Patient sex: F
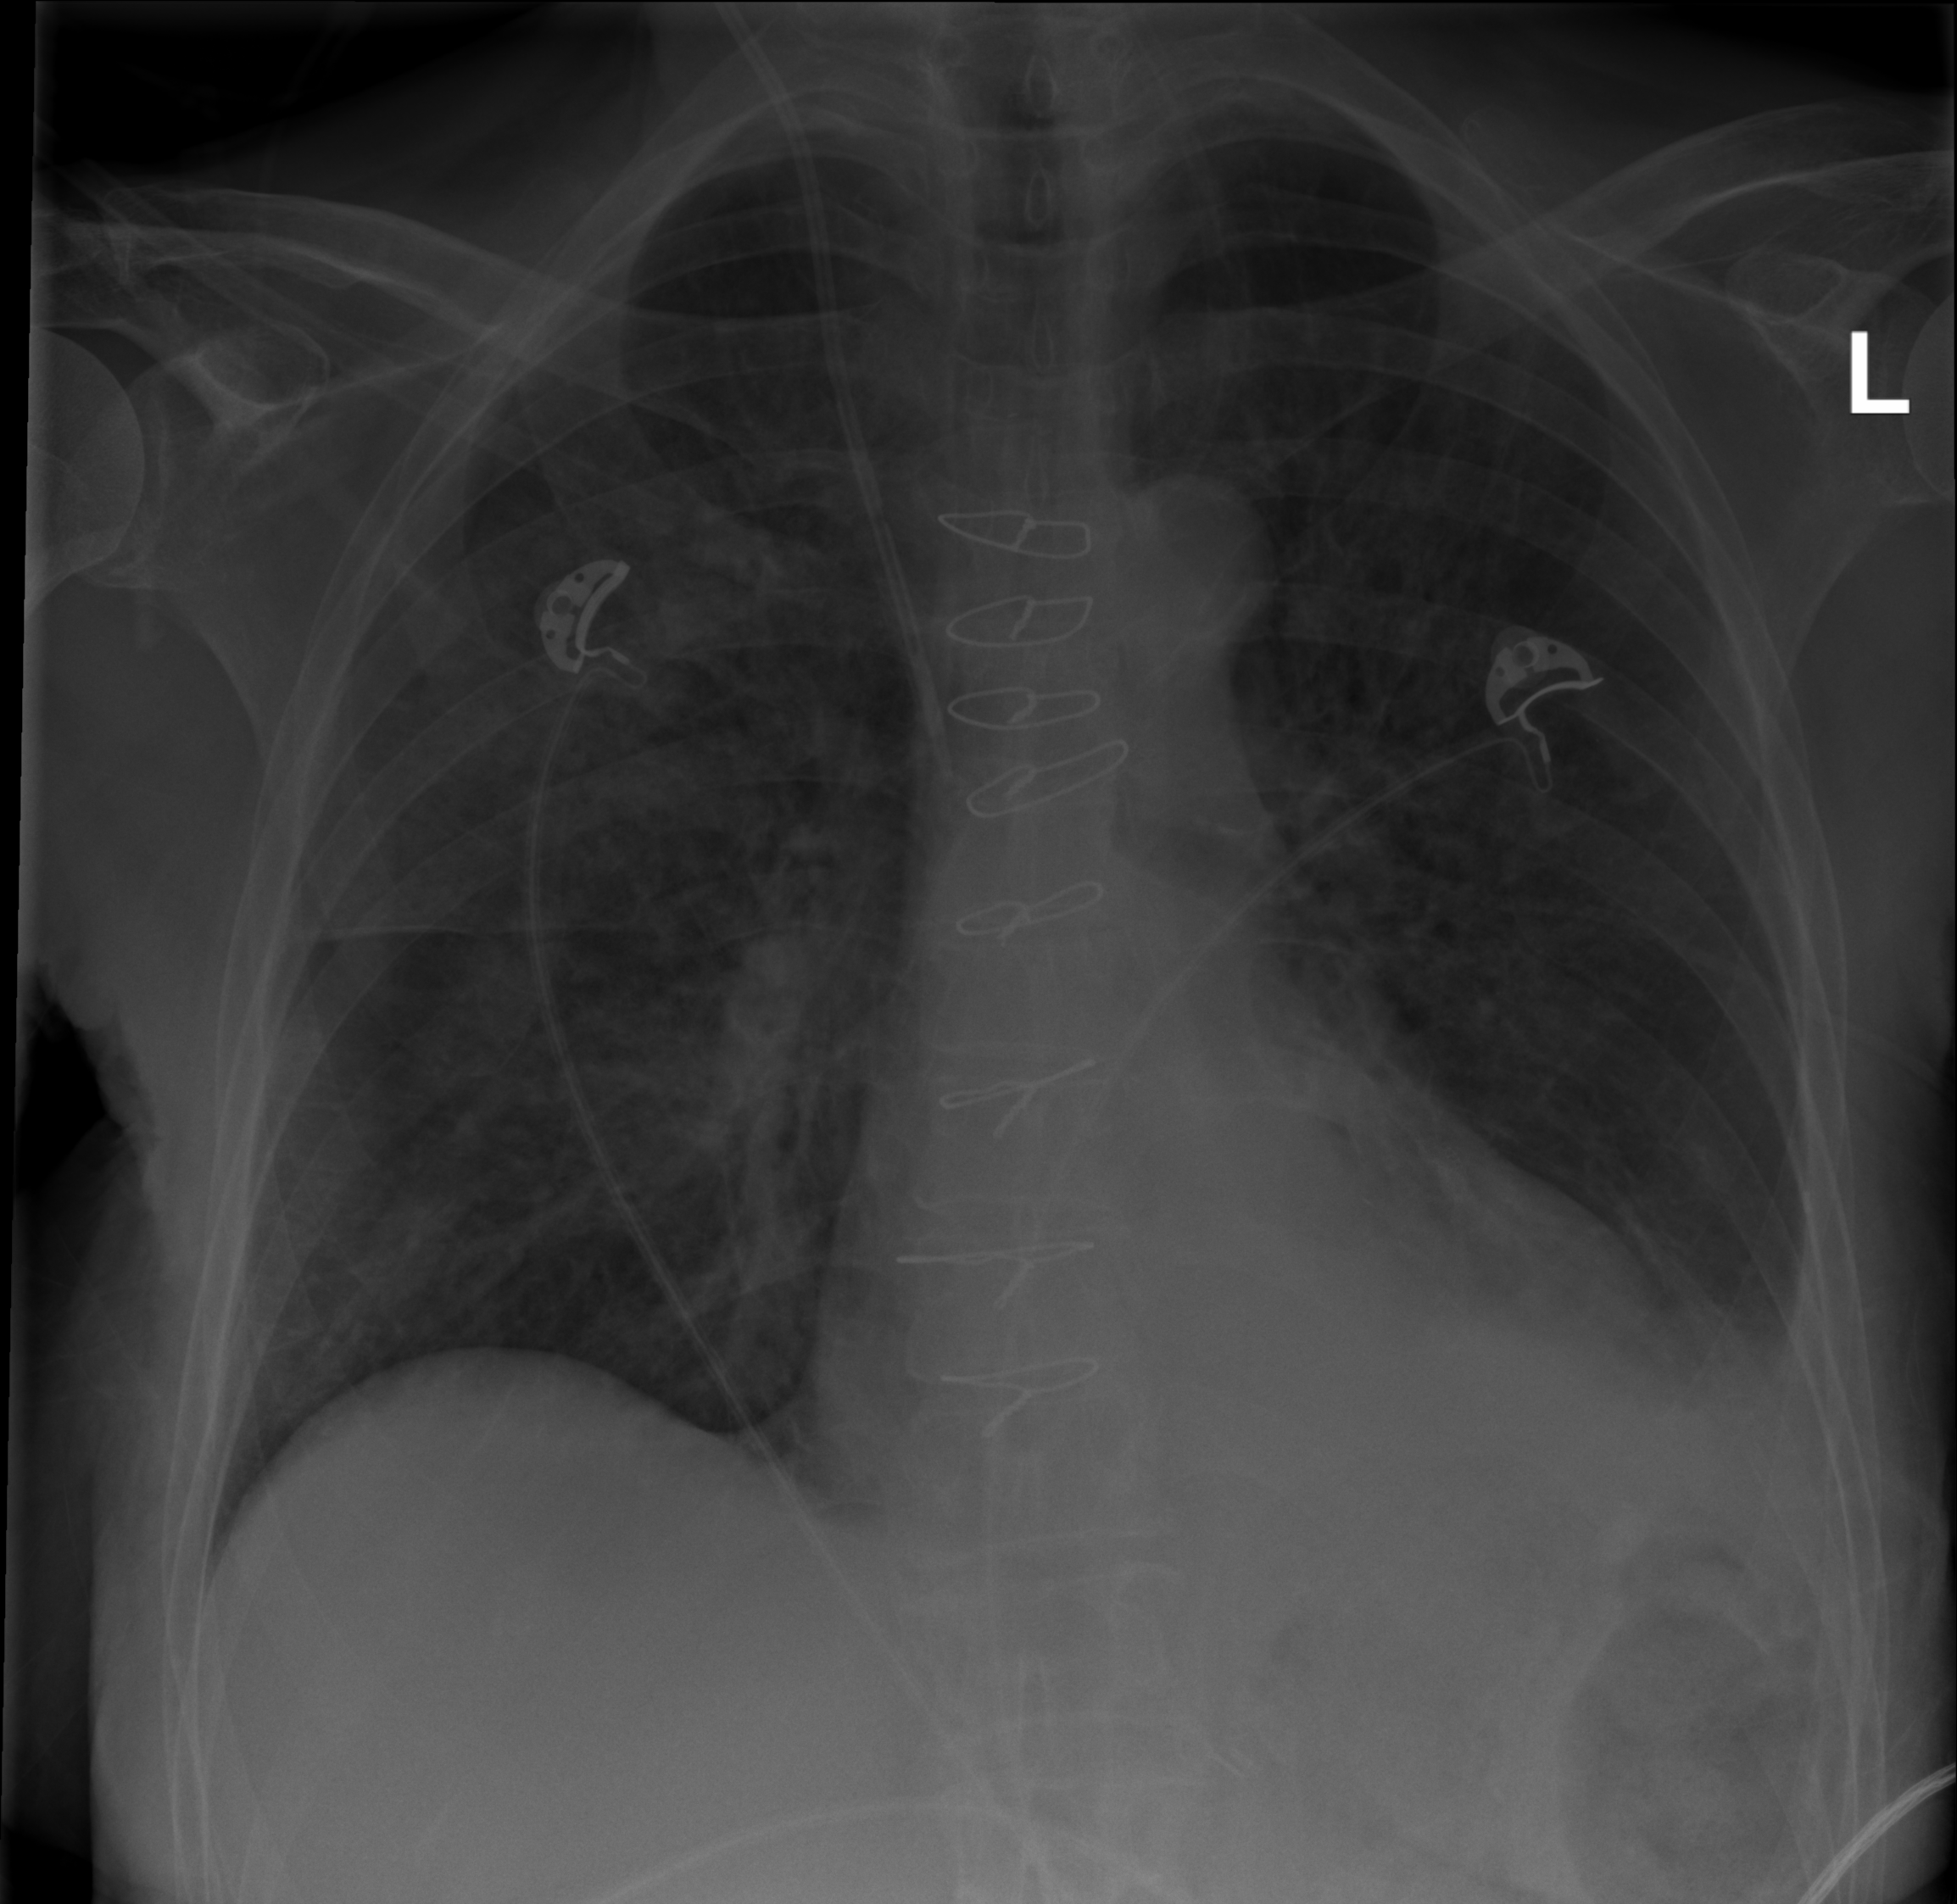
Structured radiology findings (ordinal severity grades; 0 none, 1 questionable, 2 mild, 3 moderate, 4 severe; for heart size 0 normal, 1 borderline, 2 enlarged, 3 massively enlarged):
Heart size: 0
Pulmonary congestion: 2
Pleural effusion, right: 0
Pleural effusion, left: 2
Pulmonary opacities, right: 2
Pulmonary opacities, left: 2
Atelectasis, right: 2
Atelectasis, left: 2